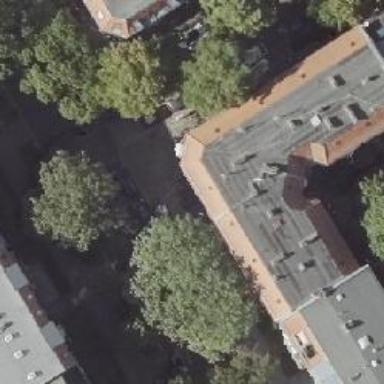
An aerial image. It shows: Kindergarten.